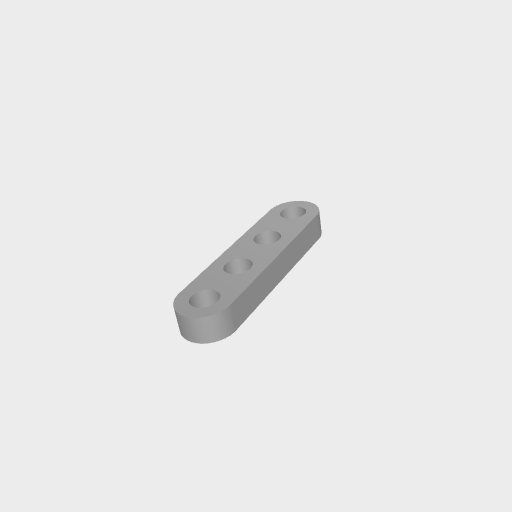
Part: FlatBeam4H